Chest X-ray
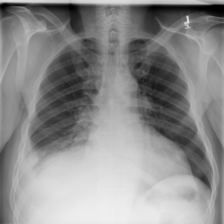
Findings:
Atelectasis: negative
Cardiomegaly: negative
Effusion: negative
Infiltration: negative
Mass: negative
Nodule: negative
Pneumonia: negative
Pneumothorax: negative
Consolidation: negative
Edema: negative
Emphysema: negative
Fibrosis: negative
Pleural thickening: negative
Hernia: negative